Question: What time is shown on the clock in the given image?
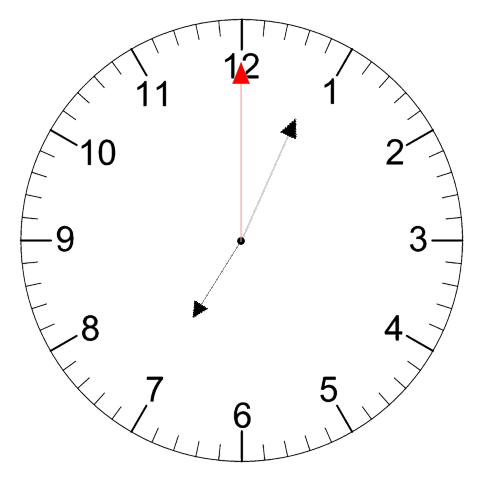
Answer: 07:04:00